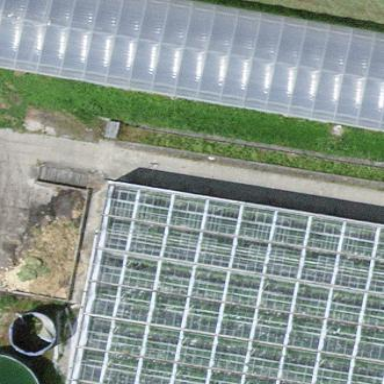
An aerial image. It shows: Greenhouse.